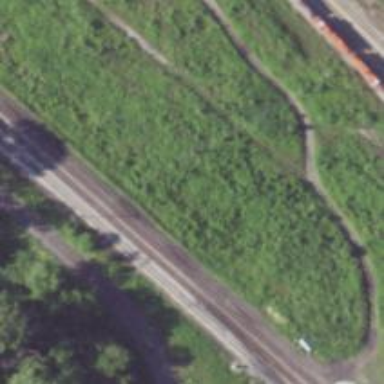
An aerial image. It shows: Abandoned railway.